Interaction volume radius: 5 \u00c5
Interaction volume height: 30 \u00c5
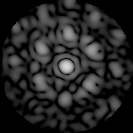
Disorder parameter: 0.5664